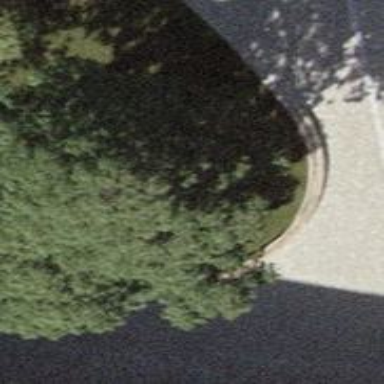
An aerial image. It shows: Natural monument featuring evergreen needle-leaved tree.